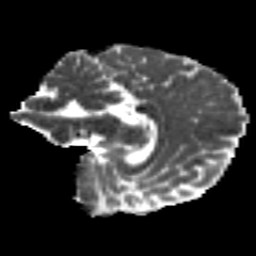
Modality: MD
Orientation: sagittal
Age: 30
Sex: female
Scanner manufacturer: siemens
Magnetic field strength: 3 T
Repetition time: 8.8 s
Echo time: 0.085 s